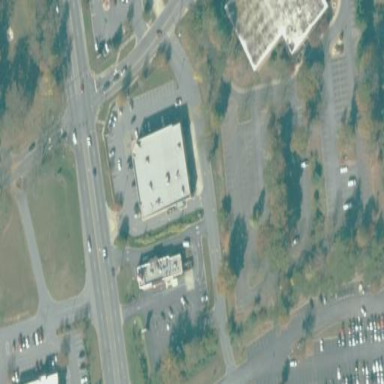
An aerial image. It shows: Retail area.